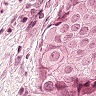
Metastatic tissue present: yes